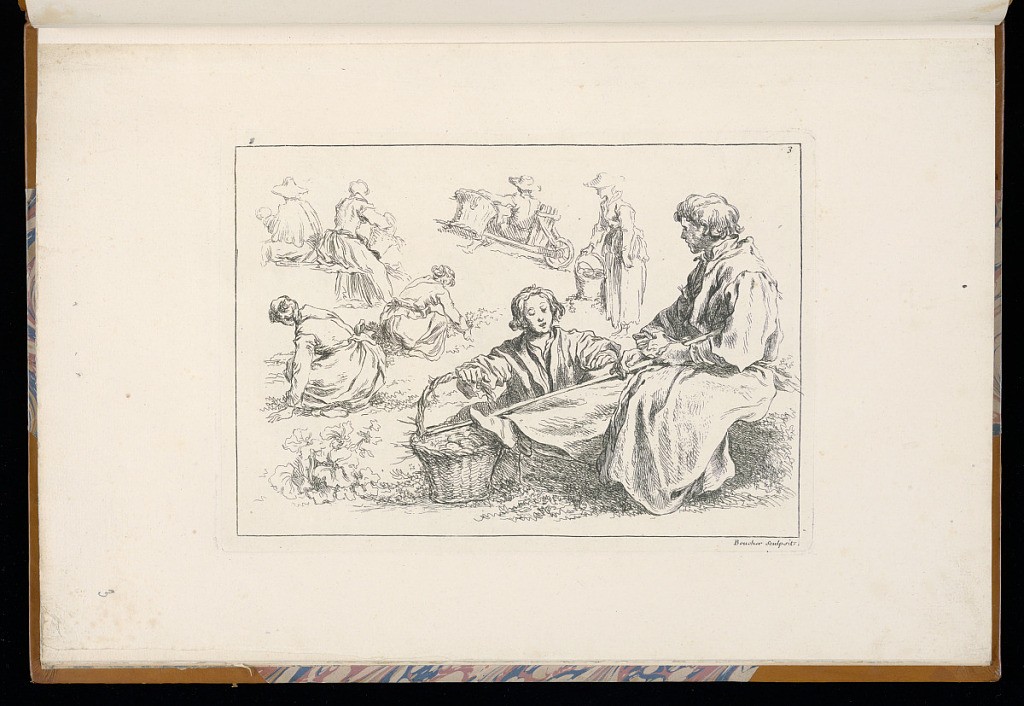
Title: Figure Studies
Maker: François Boucher, French, 1703–1770
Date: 1735
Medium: Etching on paper
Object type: Print
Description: Figure studies/ sketches on a single plate with various degrees of finish and detail. In the foreground to the right, a seated man in profile holding a stick with his foot on a basket, a women seated lower than him with her hand on the basket. In the background women (peasants, farmers) kneeling with hands on the ground, and others holding baskets, a man on a wheelbarrow with a large basket. Foliage around the feet of some of the figures. The plate is signed and numbered.